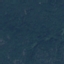
Label: Forest